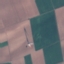
Land use / land cover class: AnnualCrop